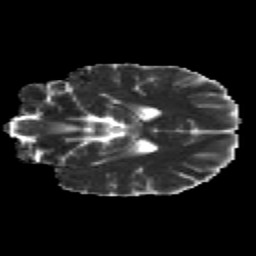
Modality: MD
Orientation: coronal
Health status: healthy
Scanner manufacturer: siemens
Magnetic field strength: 3 T
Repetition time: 12 s
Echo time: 0.092 s